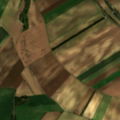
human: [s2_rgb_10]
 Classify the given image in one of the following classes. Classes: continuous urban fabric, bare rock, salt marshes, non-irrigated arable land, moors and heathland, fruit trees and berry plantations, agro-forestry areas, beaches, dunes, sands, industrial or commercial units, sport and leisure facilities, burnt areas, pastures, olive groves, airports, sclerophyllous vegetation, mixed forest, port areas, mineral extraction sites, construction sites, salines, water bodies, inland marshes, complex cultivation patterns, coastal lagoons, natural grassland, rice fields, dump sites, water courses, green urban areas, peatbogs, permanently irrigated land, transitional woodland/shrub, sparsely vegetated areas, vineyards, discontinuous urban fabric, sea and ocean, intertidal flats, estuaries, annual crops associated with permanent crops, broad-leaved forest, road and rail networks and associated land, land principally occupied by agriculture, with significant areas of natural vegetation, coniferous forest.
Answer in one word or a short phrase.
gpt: non-irrigated arable land, land principally occupied by agriculture, with significant areas of natural vegetation